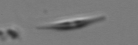
Label: Cylindrotheca